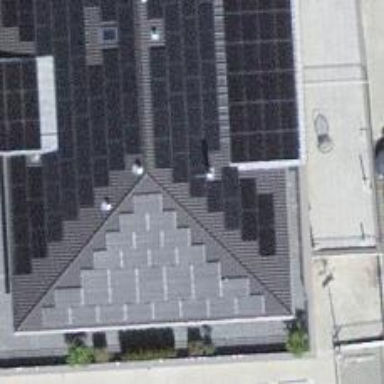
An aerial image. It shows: Solar power generator using photovoltaic method with solar photovoltaic panel types.